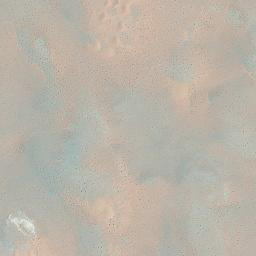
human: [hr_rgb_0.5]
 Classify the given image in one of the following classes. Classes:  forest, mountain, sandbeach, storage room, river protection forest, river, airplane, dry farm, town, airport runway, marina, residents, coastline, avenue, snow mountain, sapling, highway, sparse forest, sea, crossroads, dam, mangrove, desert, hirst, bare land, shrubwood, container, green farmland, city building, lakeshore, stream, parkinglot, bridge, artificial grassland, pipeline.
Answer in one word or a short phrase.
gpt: desert